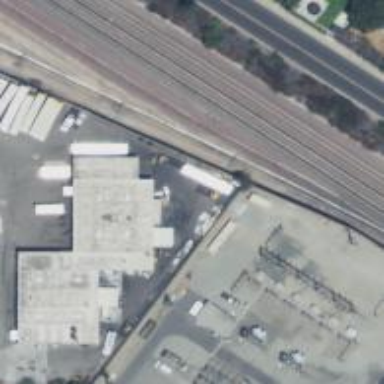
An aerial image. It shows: Railway yard.